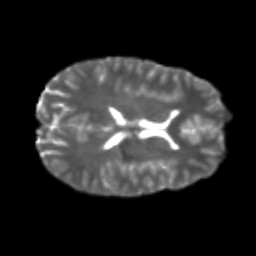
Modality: T2w
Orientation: axial
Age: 23
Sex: male
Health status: healthy
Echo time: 0.074 s